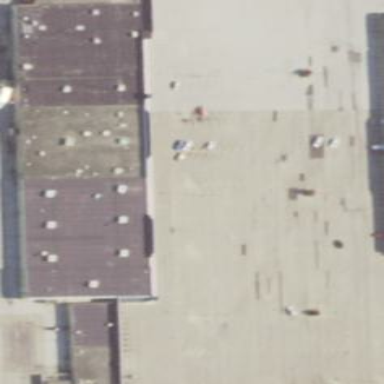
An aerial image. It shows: Retail building.